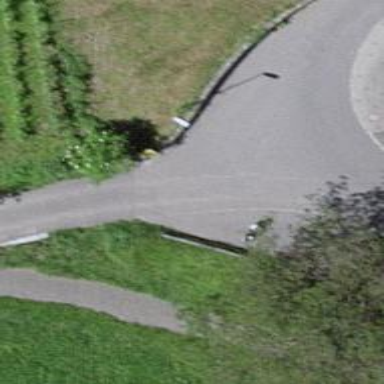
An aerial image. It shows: Post box is visible.